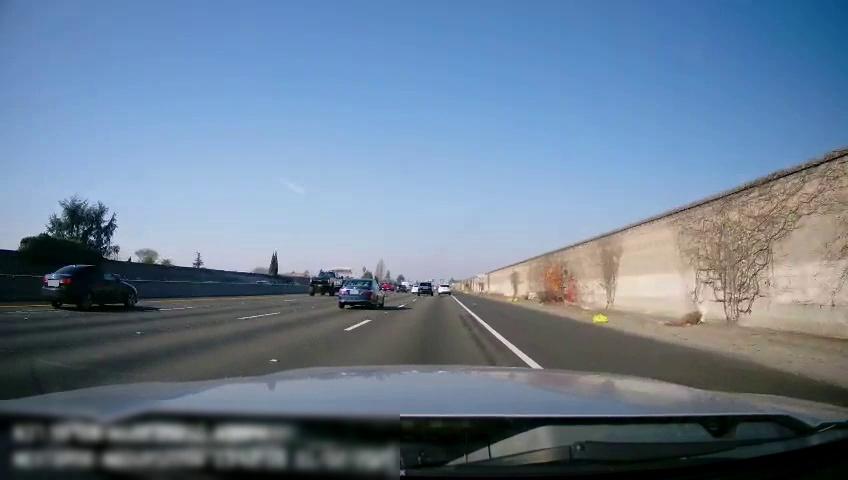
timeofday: Day
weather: Sunny
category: Drivable Space
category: Vehicles | SUV
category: Vehicles | SUV
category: Vehicles | Truck
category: Vehicles | Car
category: Vehicles | Car
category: Lanes | Current Lane
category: Lanes | Current Lane
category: Lanes | Alternate Lane
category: Lanes | Alternate Lane
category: Lanes | Alternate Lane